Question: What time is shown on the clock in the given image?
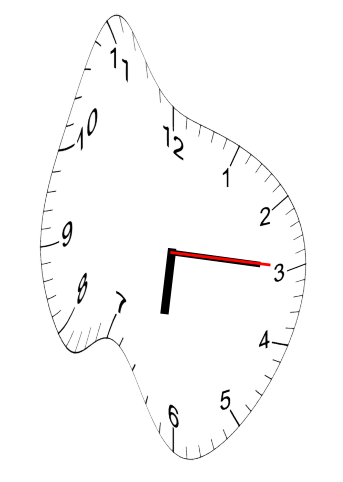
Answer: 06:15:15